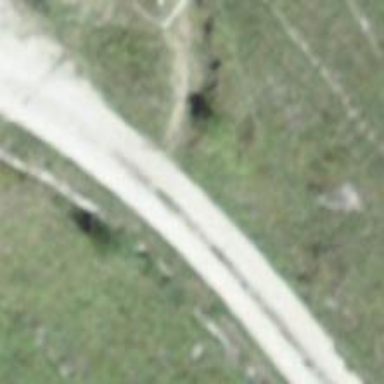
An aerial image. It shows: Track with compacted grade 2 surface.